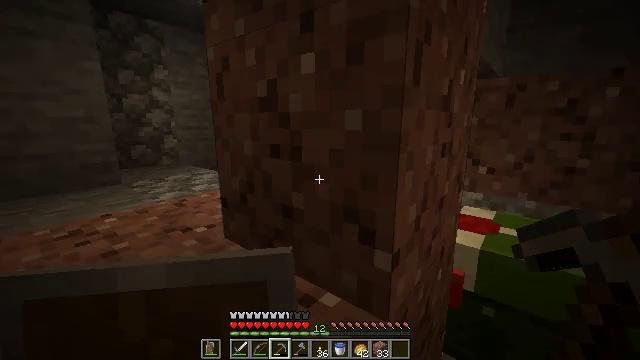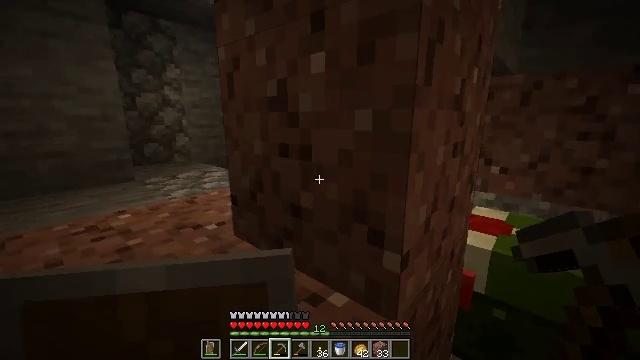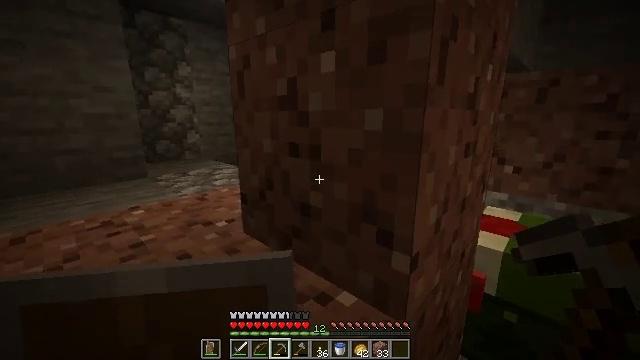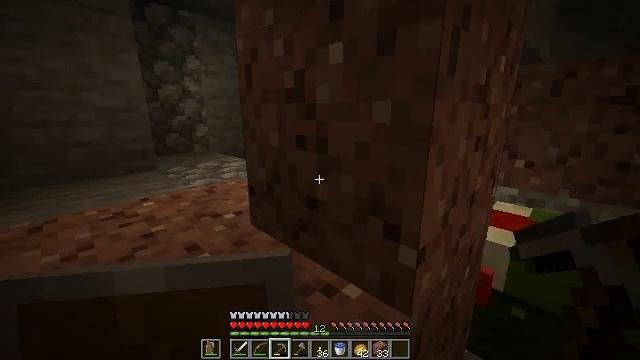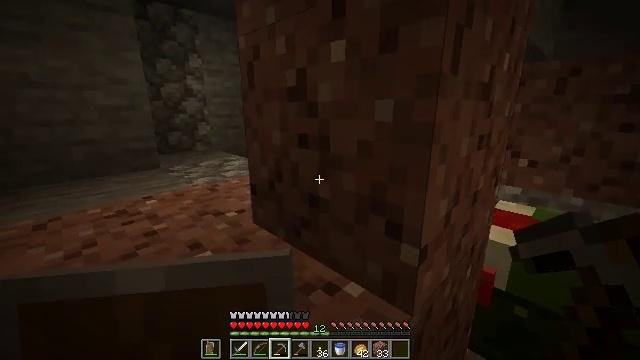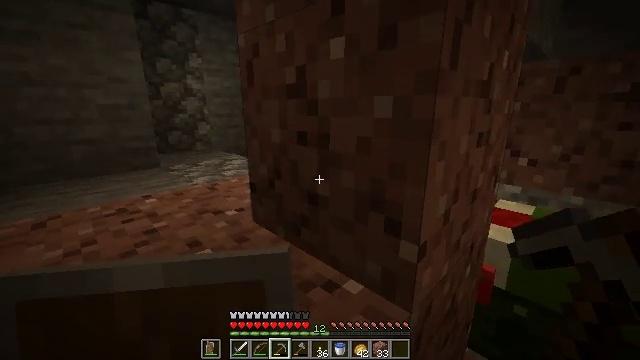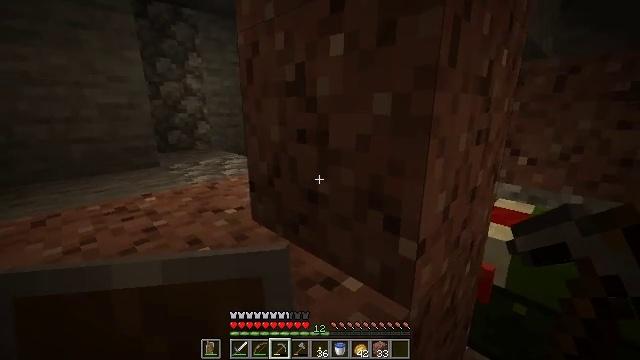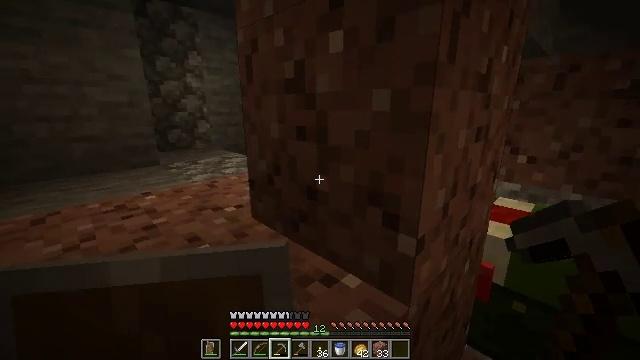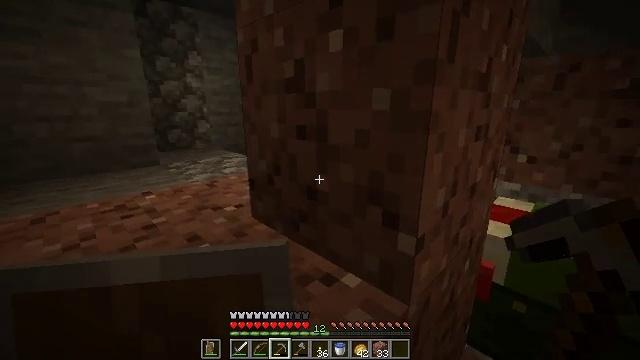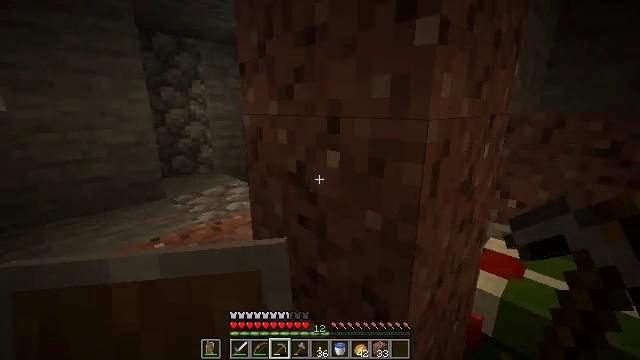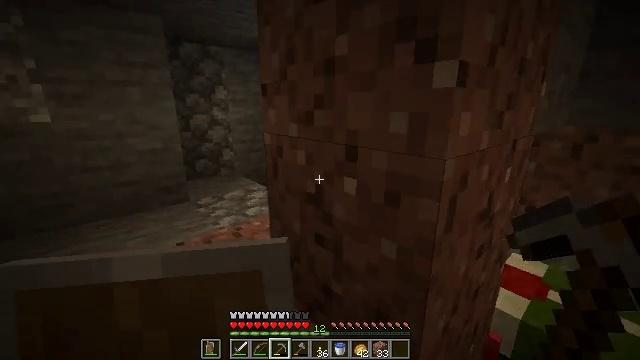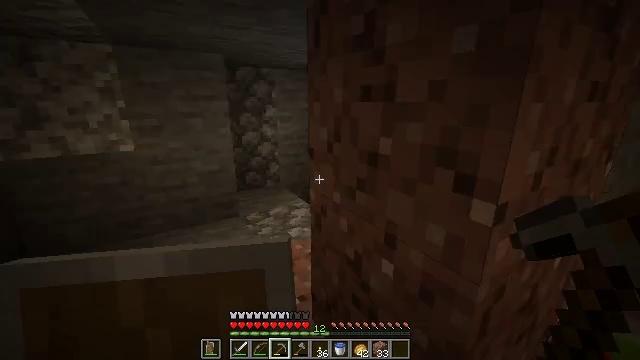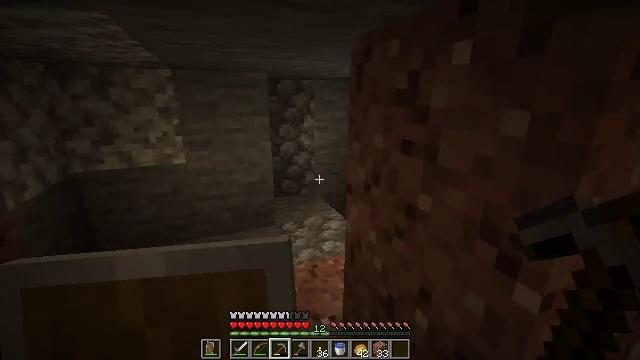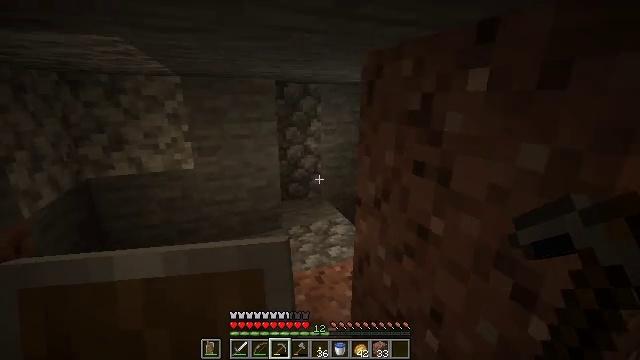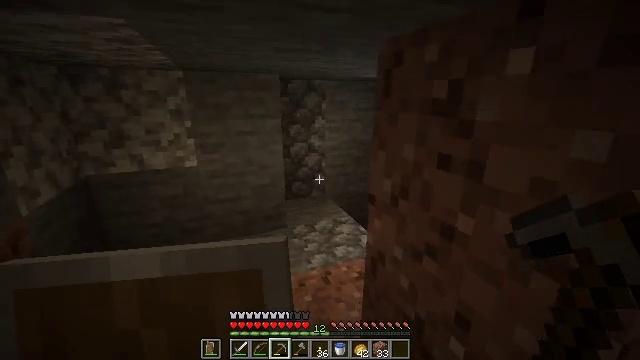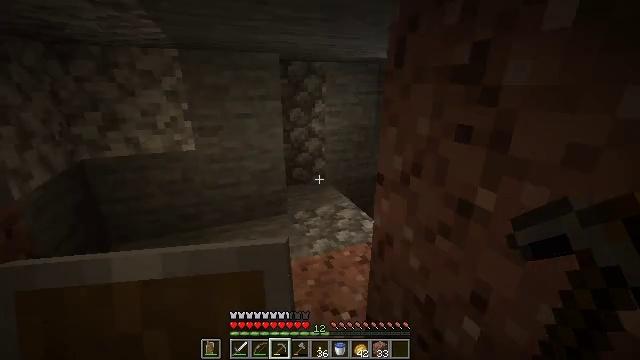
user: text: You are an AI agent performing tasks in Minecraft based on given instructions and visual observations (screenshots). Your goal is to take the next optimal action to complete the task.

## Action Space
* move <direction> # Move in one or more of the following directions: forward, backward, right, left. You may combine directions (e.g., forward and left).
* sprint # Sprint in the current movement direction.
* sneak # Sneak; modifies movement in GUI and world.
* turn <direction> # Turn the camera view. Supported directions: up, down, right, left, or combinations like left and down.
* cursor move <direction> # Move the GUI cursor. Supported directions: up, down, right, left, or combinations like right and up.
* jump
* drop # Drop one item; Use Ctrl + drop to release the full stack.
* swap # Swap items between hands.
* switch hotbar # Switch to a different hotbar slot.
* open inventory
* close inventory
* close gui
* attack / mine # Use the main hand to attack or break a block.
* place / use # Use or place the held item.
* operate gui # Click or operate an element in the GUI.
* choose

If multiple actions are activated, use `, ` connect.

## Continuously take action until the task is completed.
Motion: motion action
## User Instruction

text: Destroy the wall torch to gather it.
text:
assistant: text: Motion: move left, turn left
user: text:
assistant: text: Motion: move left, turn left
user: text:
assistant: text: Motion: move forward and move left, turn left and down
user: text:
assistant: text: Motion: move forward and move left
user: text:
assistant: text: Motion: move forward and move left
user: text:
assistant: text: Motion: move forward and move left
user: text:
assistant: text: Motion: move forward and move left
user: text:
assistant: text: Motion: move forward and move left
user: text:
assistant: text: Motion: move forward and move left, jump
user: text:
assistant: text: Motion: move forward and move left, turn left, jump
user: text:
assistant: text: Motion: move forward and move left, turn left and down, jump
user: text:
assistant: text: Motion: move forward and move left, turn left
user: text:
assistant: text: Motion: move forward and move left, turn left
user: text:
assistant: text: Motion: move forward and move left
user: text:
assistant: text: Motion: move forward and move left, turn down
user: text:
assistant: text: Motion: move forward, turn right and down
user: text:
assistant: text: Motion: move forward, turn right
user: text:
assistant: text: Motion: move forward and move left, turn right
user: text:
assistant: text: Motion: move forward and move left, turn right and down
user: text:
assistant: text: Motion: move forward and move left, turn right and down
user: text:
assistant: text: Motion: move forward and move left, turn right and down
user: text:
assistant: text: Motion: move forward and move left, turn right and down
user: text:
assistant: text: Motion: move forward and move left, turn right and down
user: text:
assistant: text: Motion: move forward and move left, turn right
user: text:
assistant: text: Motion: move forward and move left, turn right and down
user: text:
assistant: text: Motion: move forward and move left, turn right
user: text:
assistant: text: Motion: move forward and move left, turn right and down
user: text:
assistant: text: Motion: turn right
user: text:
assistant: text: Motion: turn right
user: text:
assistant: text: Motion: turn right